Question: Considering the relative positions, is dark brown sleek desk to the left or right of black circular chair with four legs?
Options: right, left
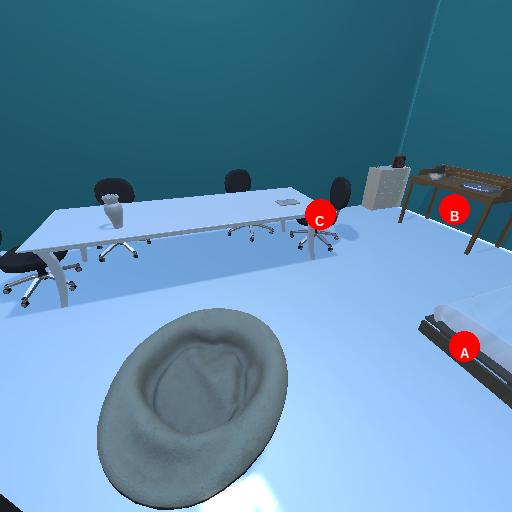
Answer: right